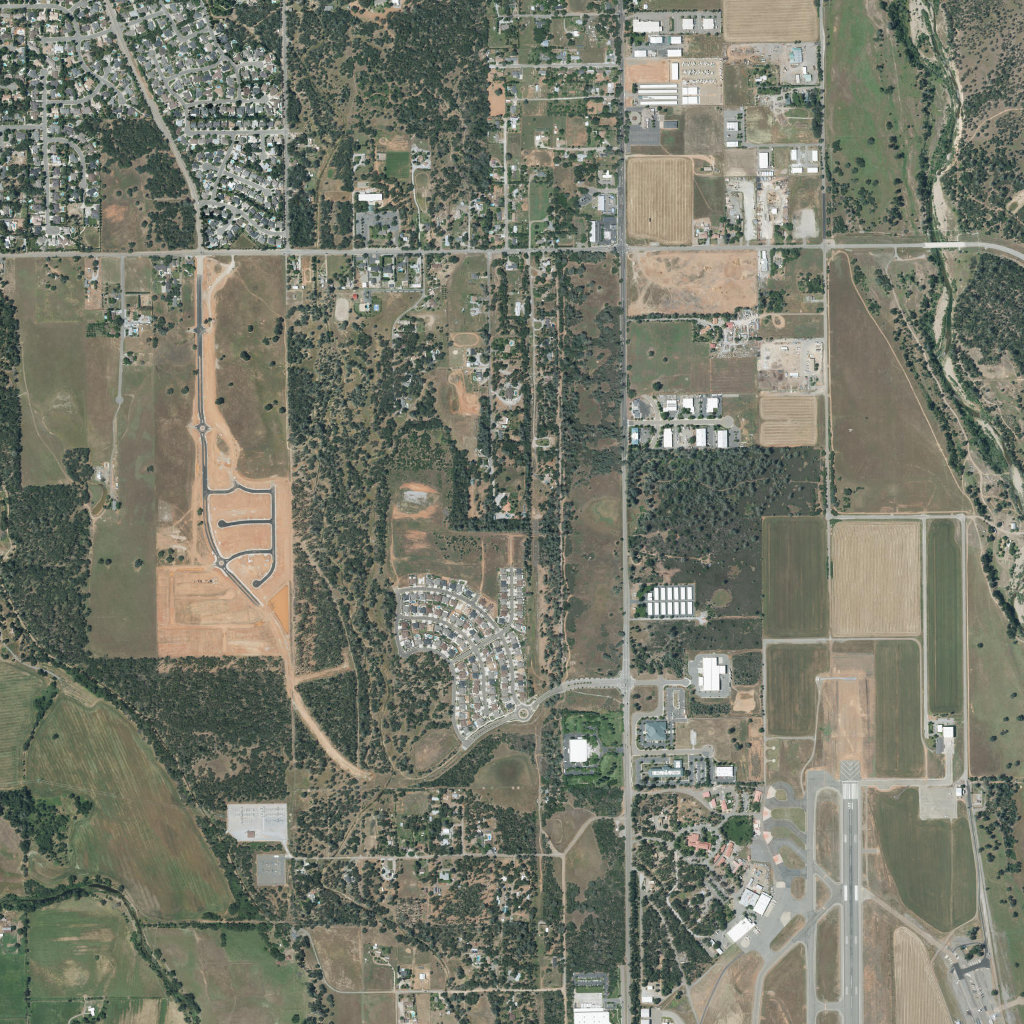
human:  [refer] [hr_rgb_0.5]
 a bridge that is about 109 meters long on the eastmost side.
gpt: <box>[[90, 23, 93, 24, 0]]</box>

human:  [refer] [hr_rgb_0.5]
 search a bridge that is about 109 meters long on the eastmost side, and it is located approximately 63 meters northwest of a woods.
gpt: <box>[[90, 23, 93, 24, 0]]</box>